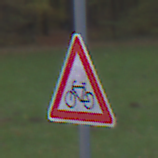
Verkehrszeichen: RadverkehrRechts
Umgebung: Outdoor, Nature
Tageszeit: SunriseSunset
Wetter: PartlyCloudy
Licht: Natural
Jahreszeit: Autumn
Kontrast: LowContrast